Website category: university
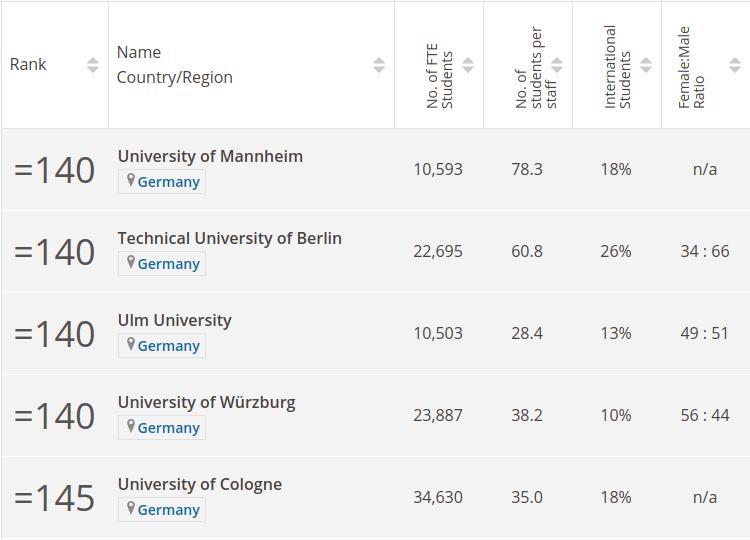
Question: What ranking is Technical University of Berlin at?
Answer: =140

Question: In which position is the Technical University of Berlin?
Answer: =140

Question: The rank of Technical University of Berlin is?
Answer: =140

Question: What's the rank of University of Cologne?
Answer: =145

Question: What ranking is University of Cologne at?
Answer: =145

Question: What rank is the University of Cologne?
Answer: =145

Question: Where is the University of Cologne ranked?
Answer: =145

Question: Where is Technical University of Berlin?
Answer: Germany

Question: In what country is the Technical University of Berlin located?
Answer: Germany

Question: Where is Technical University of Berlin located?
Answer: Germany

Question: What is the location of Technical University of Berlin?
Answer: Germany

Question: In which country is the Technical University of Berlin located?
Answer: Germany

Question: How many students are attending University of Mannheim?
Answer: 10,593

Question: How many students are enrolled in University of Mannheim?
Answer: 10,593

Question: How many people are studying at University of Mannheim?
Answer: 10,593

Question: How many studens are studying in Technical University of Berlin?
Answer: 22,695

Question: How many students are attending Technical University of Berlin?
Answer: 22,695

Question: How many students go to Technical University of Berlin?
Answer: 22,695

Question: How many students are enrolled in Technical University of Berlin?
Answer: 22,695

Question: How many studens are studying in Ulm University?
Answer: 10,503

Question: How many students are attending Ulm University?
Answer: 10,503

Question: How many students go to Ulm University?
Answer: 10,503

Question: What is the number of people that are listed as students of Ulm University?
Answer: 10,503

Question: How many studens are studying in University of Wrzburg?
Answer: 23,887

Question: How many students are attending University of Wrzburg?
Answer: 23,887

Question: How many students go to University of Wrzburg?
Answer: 23,887

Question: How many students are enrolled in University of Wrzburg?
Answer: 23,887

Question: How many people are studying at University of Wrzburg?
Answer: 23,887

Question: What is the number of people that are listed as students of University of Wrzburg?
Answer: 23,887

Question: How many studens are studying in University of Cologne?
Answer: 34,630

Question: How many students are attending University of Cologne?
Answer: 34,630

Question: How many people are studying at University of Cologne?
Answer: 34,630

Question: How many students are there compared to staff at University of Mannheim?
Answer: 78.3

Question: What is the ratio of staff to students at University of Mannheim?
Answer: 78.3

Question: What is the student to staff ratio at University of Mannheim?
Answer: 78.3

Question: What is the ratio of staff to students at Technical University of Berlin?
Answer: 60.8

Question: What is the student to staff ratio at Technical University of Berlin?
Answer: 60.8

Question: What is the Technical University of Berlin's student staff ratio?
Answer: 60.8

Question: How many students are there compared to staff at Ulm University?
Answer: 28.4

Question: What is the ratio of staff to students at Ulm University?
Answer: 28.4

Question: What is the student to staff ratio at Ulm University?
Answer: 28.4

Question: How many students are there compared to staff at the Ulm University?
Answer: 28.4

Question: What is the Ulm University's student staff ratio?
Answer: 28.4

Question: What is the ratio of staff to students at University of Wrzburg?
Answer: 38.2

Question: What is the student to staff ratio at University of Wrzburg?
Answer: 38.2

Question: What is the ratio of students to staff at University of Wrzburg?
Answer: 38.2

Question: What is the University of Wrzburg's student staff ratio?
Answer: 38.2

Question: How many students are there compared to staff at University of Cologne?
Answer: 35.0

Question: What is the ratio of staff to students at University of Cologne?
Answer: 35.0

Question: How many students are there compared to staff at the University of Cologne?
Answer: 35.0

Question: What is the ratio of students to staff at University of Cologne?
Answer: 35.0

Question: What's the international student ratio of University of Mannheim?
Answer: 18%

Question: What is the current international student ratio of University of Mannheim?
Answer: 18%

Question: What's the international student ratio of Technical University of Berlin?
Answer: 26%

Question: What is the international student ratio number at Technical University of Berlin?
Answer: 26%

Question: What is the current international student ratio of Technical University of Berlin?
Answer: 26%

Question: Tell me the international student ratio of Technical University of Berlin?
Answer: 26%

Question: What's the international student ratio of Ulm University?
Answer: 13%

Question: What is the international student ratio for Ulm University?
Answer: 13%

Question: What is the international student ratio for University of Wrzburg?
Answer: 10%

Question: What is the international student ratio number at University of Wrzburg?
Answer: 10%

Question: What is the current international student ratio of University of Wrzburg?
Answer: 10%

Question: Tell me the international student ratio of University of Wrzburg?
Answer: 10%

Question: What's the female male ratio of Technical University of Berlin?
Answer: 34 : 66